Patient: sex M, age 55
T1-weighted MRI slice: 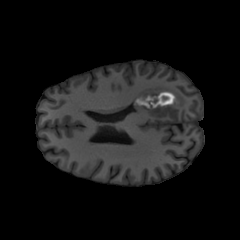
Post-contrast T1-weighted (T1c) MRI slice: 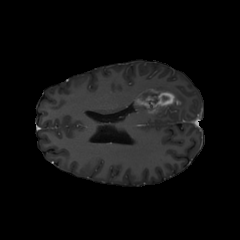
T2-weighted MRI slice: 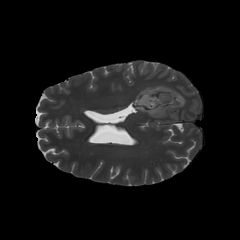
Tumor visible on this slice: yes
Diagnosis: Glioblastoma, IDH-wildtype
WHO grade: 4